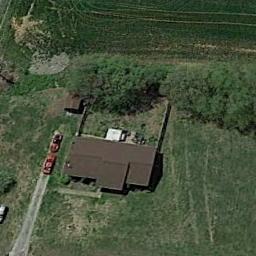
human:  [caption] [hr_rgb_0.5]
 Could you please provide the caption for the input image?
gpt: There are blocks of residential areas between the jungles .

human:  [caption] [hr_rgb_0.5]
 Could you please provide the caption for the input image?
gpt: There are several trees beside the sparse residential .

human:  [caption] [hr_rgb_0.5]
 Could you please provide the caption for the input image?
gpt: The sparse residential is on the grass next to some trees and a road .

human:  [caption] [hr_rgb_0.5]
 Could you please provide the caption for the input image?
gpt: In a sparse residential area there is an orange house with many green trees surrounded by meadows and farmland .

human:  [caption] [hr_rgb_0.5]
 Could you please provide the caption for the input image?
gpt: A sparse residential area with a brown building on the green meadow .